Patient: sex F, age 46
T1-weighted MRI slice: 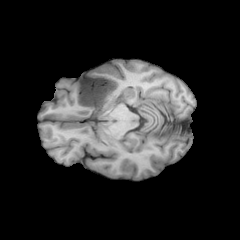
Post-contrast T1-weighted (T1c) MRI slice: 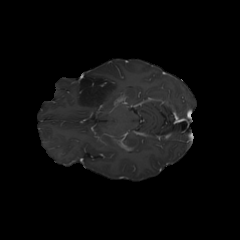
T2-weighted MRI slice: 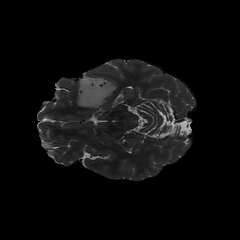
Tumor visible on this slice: yes
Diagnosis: Astrocytoma, IDH-mutant
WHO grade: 2